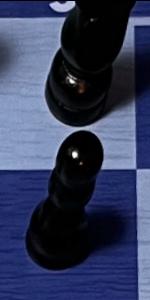
Label: Pawn_Black